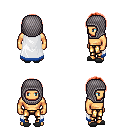
a pixel art fantasy rpg character, male body template, human, tanned skin, white trimmed cape, gold greaves, red parted hairstyle, chain hood, gray slippers, four views (front, back, left, right), 2x2 character sprite sheet, small pixel art, hard edges, no anti-aliasing